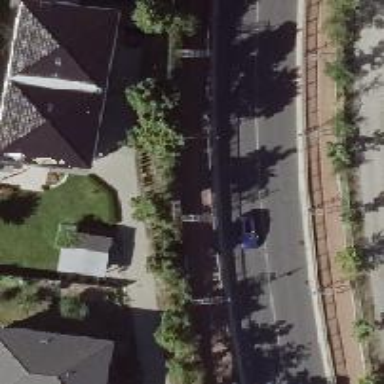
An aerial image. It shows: Tertiary road with asphalt surface. The road has sidewalks on both sides and cycle track.